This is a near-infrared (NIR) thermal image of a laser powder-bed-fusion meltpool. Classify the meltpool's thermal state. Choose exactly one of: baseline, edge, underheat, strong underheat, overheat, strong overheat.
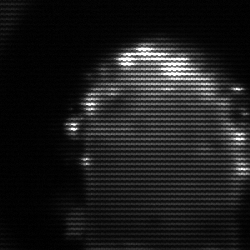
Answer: baseline